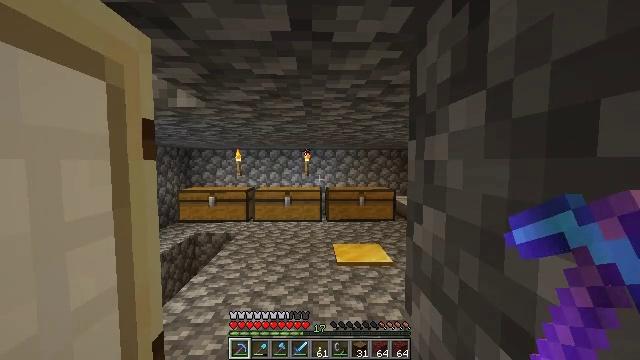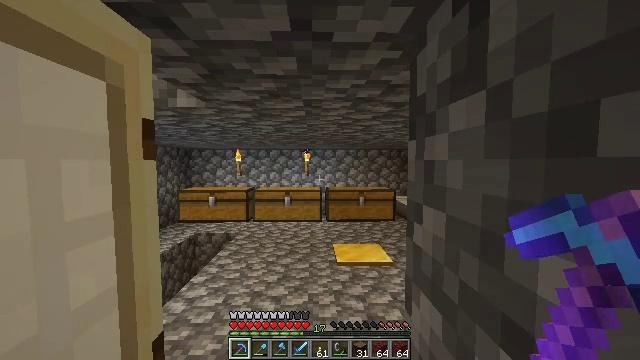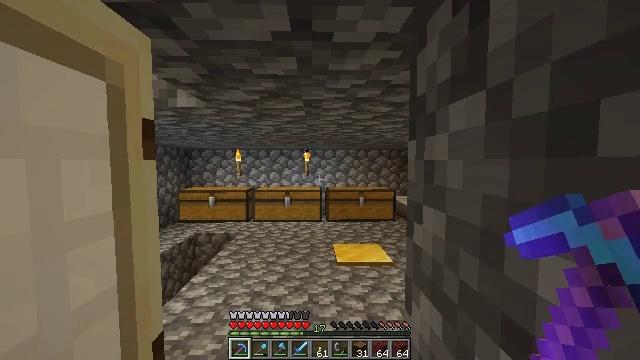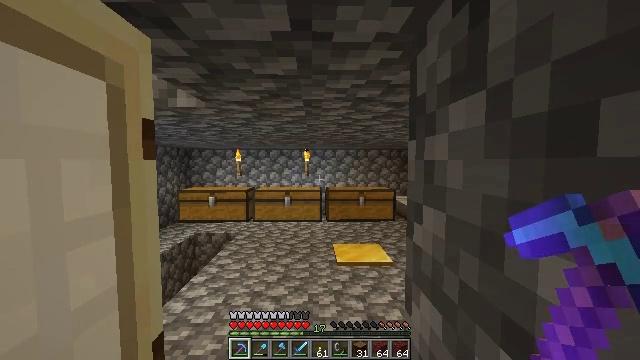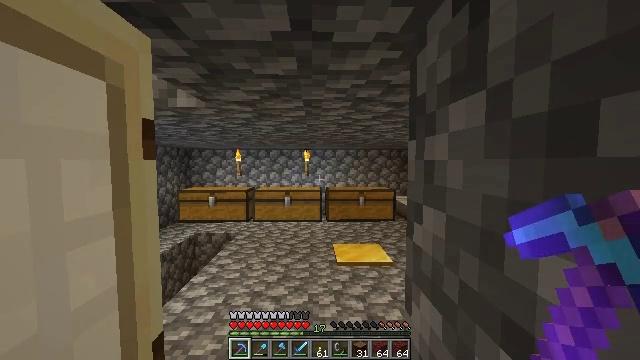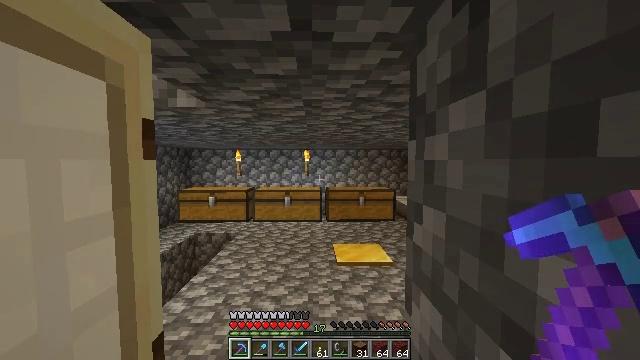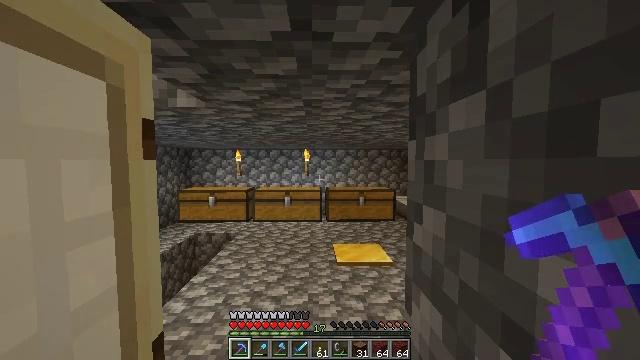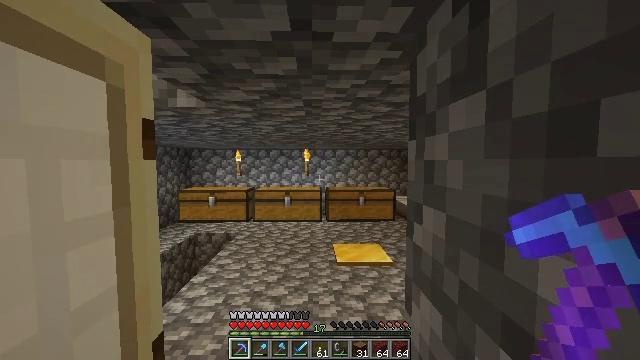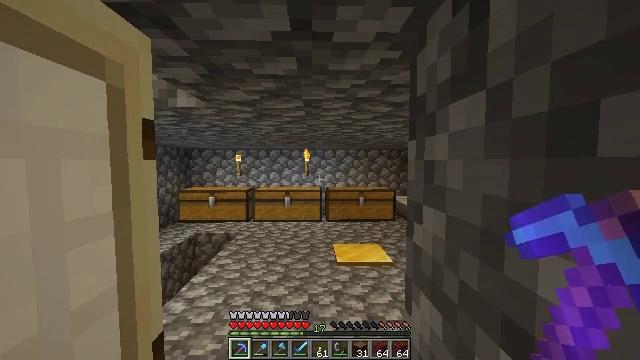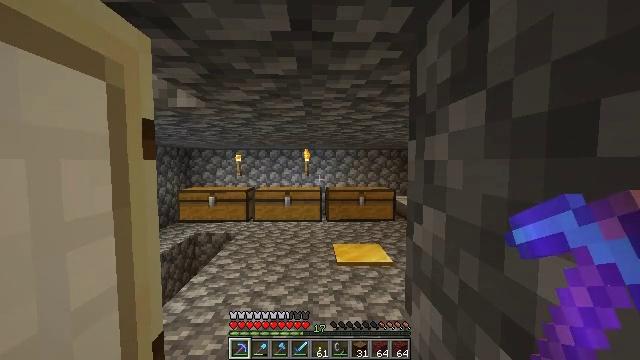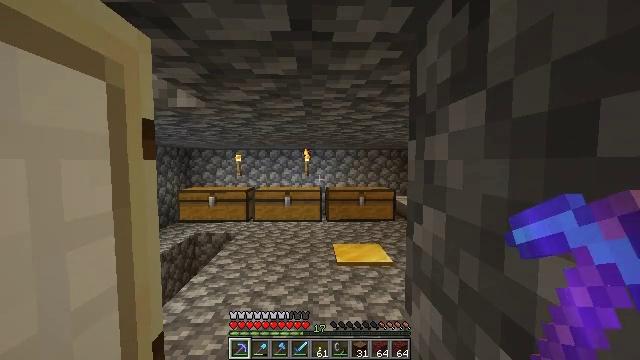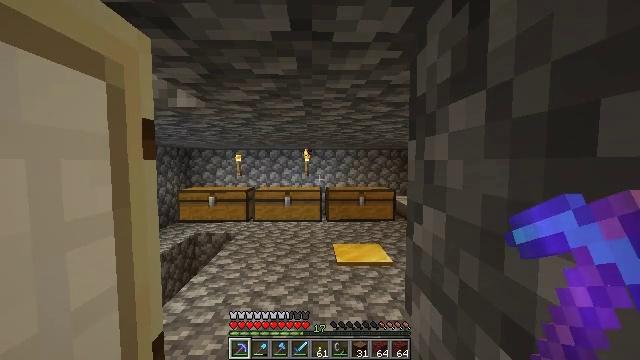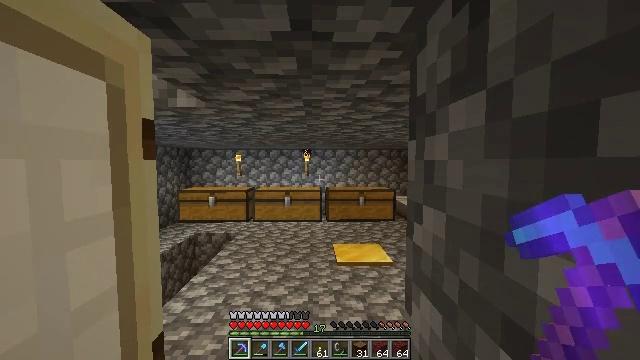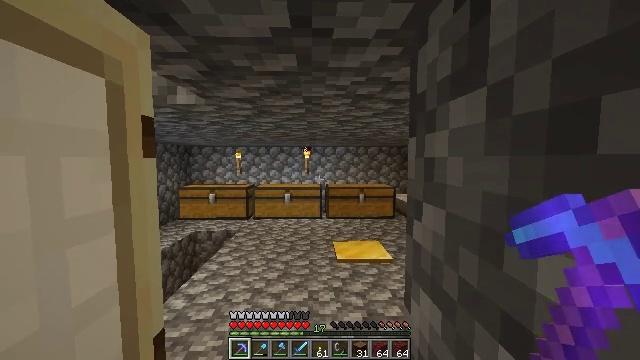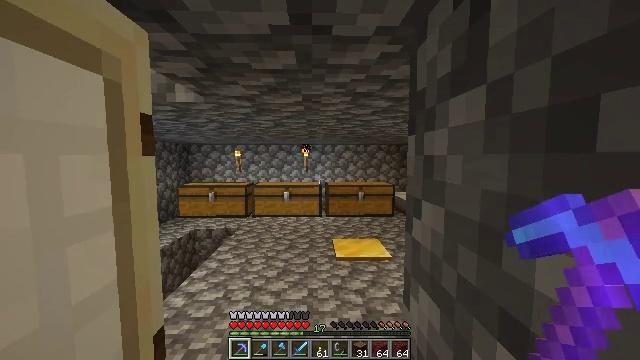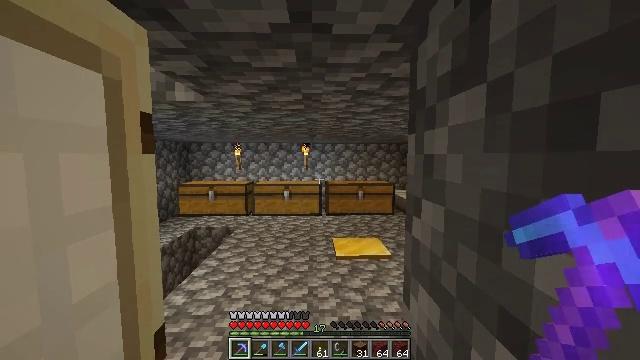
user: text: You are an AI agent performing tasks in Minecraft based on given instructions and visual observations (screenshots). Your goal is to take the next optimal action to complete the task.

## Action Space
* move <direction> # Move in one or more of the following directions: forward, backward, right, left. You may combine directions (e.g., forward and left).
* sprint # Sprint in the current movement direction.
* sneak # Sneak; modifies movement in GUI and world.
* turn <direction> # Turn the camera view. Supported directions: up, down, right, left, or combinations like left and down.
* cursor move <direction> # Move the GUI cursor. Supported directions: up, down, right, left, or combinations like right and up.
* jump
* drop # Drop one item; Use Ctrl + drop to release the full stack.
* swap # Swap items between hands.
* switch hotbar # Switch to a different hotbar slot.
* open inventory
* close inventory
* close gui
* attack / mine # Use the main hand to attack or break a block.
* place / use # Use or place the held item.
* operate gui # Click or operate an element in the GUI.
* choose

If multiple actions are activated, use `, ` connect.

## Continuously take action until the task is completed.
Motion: motion action
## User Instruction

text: Gather materials such as cobblestone.
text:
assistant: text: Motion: no_op
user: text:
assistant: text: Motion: no_op
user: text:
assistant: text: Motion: no_op
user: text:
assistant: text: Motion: no_op
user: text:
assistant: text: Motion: no_op
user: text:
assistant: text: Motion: no_op
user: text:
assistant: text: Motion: no_op
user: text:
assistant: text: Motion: no_op
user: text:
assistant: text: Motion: no_op
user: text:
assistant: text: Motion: no_op
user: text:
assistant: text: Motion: no_op
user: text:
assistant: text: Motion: no_op
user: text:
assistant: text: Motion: no_op
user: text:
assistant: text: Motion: no_op
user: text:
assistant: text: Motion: no_op
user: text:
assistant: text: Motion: no_op
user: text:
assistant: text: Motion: no_op
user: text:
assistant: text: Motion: no_op
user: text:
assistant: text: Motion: no_op
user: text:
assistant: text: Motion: no_op
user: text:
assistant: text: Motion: no_op
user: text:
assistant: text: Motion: no_op
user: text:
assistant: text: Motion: no_op
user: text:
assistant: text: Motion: no_op
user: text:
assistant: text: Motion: no_op
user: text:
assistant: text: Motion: no_op
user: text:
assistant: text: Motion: no_op
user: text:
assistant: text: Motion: no_op
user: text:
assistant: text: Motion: no_op
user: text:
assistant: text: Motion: no_op